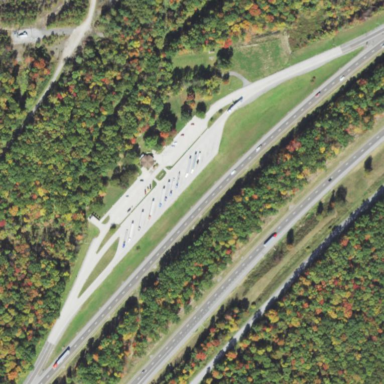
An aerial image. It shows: Rest area along the road.